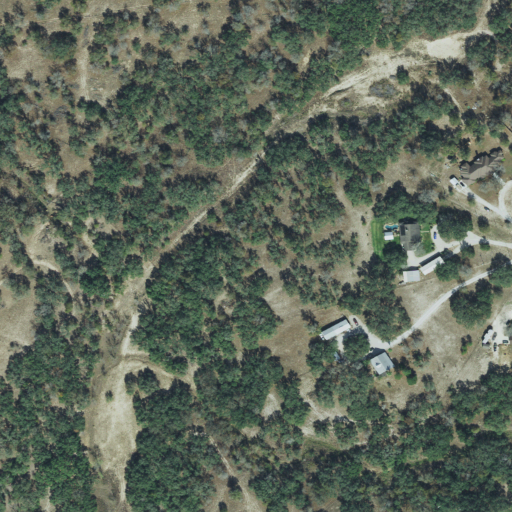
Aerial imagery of valley in Texas named Lost Spring Hollow containing shrub, mixed forest, woody wetlands, deciduous forest, pasture, herbaceous wetlands, medium intensity development, low intensity development, and open development